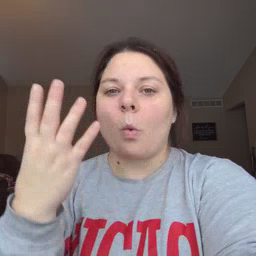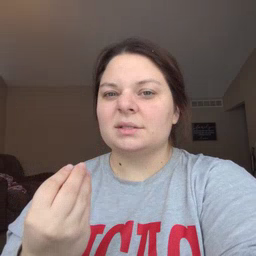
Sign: wet